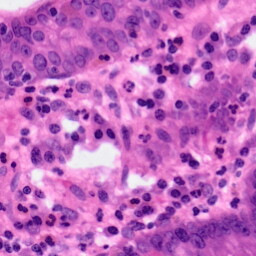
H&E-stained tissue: Pancreatic